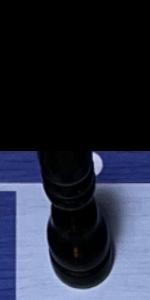
Label: Bishop_Black